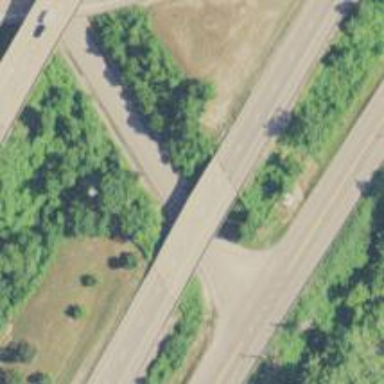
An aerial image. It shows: Bridge over motorway.